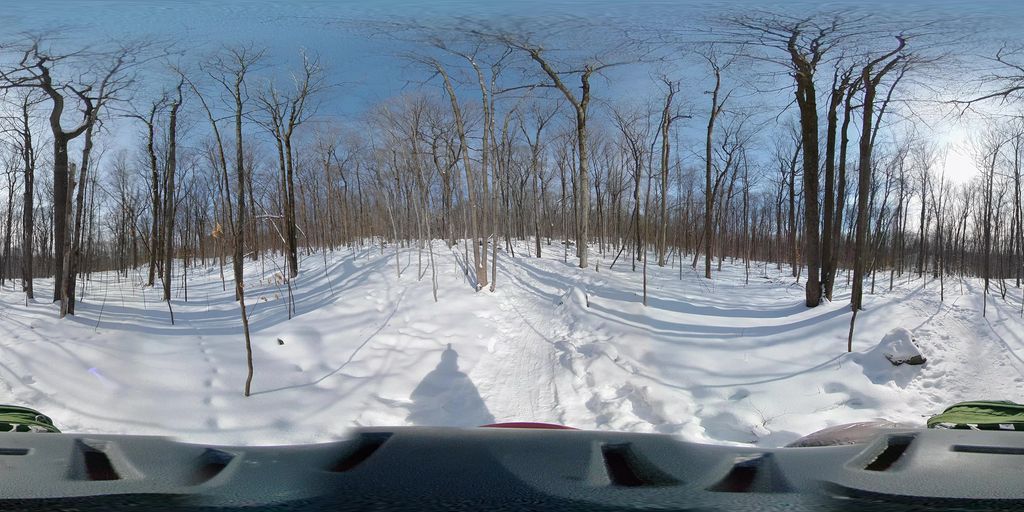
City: ottawa-gatineau